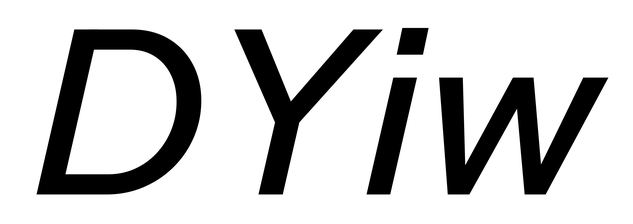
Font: InstrumentSans-Italic_Medium_Italic